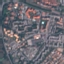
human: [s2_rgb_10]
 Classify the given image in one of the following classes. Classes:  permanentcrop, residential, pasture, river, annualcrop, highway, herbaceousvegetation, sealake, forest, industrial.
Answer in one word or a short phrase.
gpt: Residential